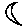
Label: moon